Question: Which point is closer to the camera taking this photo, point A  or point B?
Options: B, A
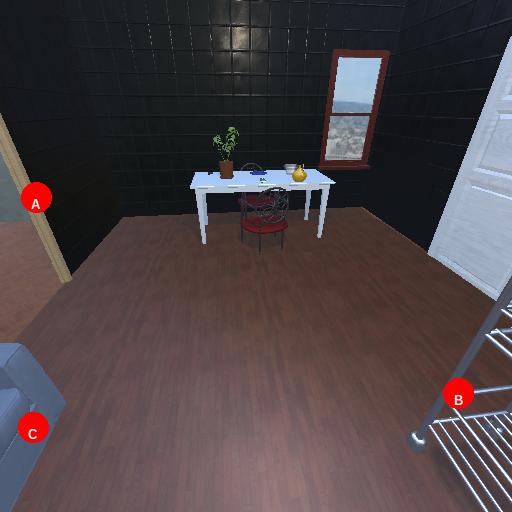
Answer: B